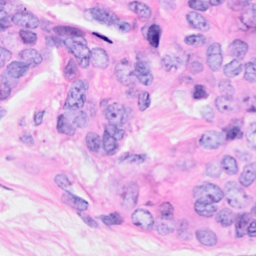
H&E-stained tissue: Breast